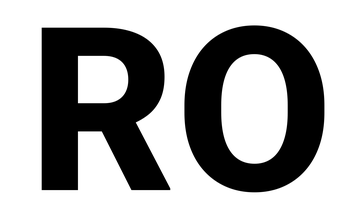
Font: Roboto_ExtraBold